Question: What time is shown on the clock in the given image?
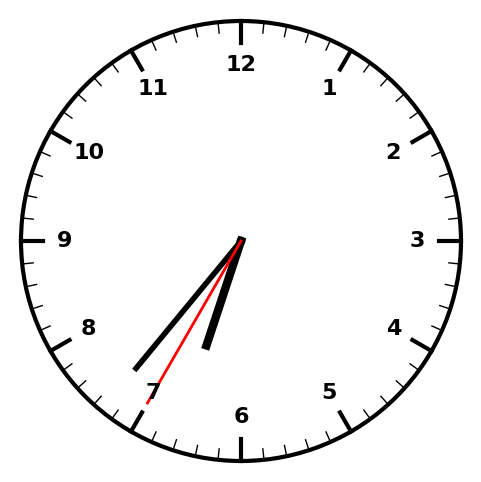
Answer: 06:36:35